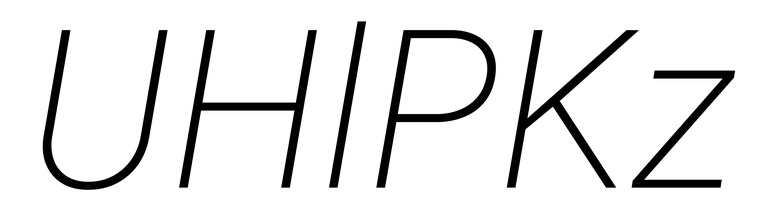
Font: Roboto-Italic_ExtraLight_Italic